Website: macys
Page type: customer-info-address
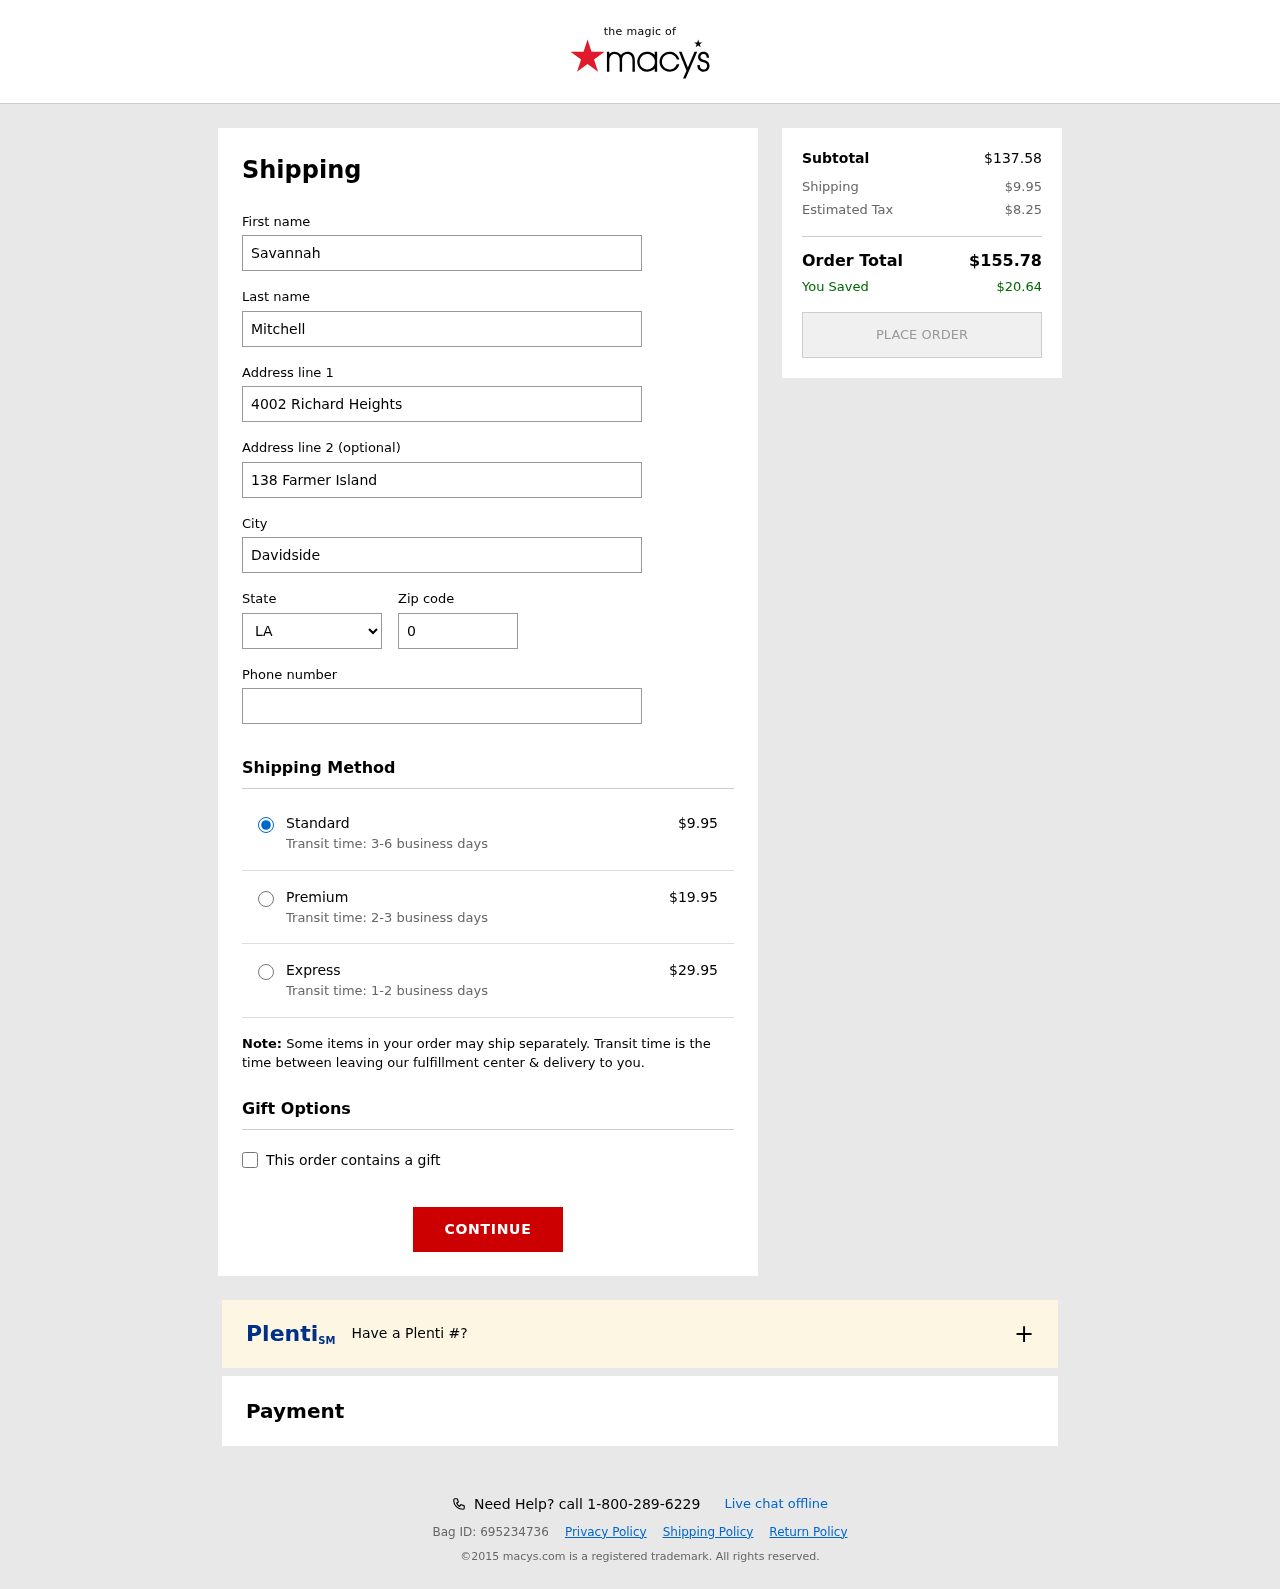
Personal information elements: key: PII_CITY
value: Davidside
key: PII_FIRSTNAME
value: Savannah
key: PII_LASTNAME
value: Mitchell
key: PII_PHONE
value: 4156588301
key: PII_POSTCODE
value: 01773
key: PII_STATE_ABBR
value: LA
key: PII_STREET
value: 4002 Richard Heights
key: PII_STREET2
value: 138 Farmer Island
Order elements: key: ORDER_SHIPPING_COST
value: $9.95
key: ORDER_SHIPPING_COST_PREMIUM
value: $19.95
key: ORDER_SHIPPING_COST_EXPRESS
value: $29.95
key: ORDER_SUBTOTAL
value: $137.58
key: ORDER_TAX
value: $8.25
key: ORDER_TOTAL
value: $155.78
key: ORDER_SAVINGS
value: $20.64